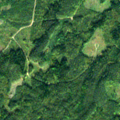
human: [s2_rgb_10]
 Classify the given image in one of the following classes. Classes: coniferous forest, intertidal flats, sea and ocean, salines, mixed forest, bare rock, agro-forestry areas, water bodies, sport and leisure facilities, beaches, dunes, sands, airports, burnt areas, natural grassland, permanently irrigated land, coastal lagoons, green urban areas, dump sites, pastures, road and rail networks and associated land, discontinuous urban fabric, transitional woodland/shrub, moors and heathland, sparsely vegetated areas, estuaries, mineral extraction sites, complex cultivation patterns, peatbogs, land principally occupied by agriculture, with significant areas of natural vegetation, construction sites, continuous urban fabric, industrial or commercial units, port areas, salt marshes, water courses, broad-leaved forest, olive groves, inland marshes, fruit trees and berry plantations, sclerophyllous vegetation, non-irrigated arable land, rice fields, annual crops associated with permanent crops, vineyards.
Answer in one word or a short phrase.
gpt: coniferous forest, mixed forest, transitional woodland/shrub